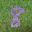
Label: 8